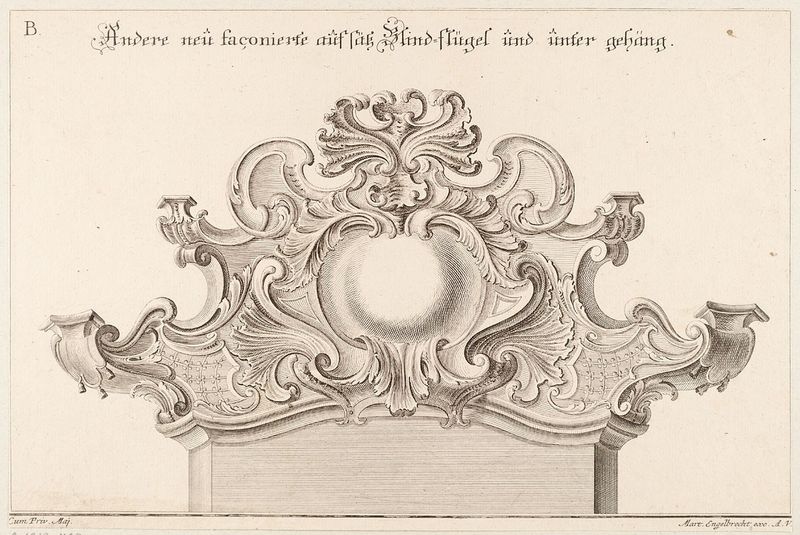
Titel: Ein Aufsatz
Künstler: Martin Engelbrecht
Standort: Hamburg
Institution: Museum für Kunst und Gewerbe Hamburg
Schlagwörter: skizze, zeichnung, ornament, architektur, pflanzen, rokoko, schrift, grafik, graphik, ornamente, fotografie, photographie, druckgraphik, druckgrafik, stich, kupferstich, akanthus, rocaille, style, reproduktionen, acanthus, druckerzeugnisse, muschelwerk, b., ornamentstich, vorlageblätter, akanthusornament